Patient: sex M, age 72
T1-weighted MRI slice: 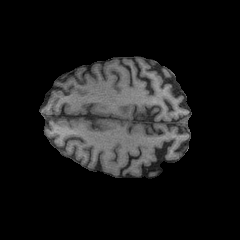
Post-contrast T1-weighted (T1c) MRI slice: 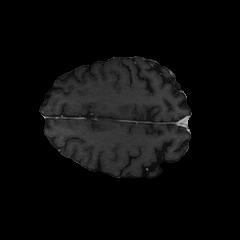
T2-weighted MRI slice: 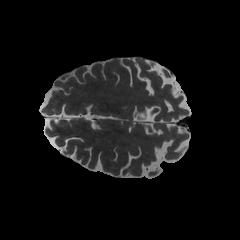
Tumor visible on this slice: no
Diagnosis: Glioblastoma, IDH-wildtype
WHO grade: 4